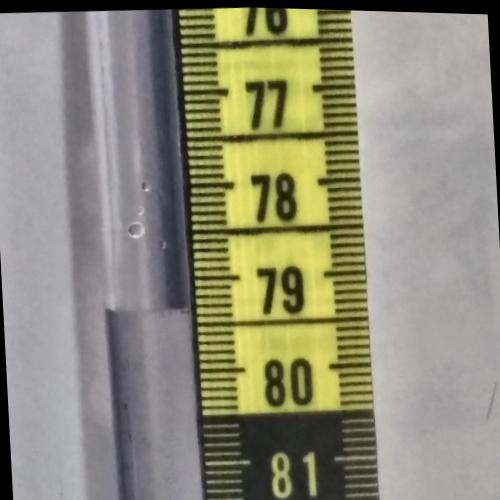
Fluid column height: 79.8 cm